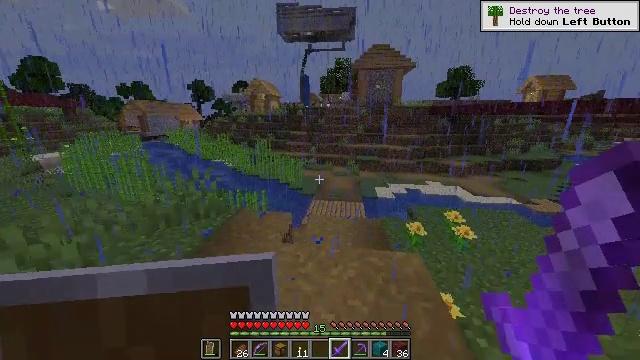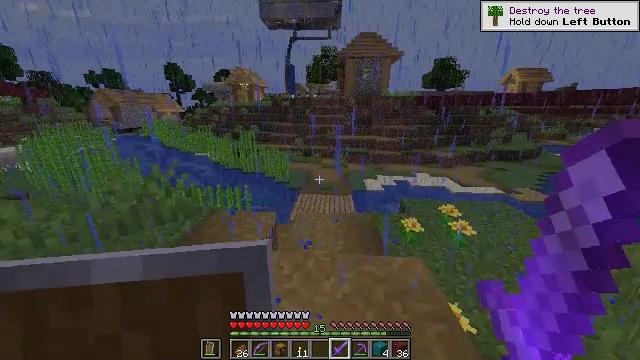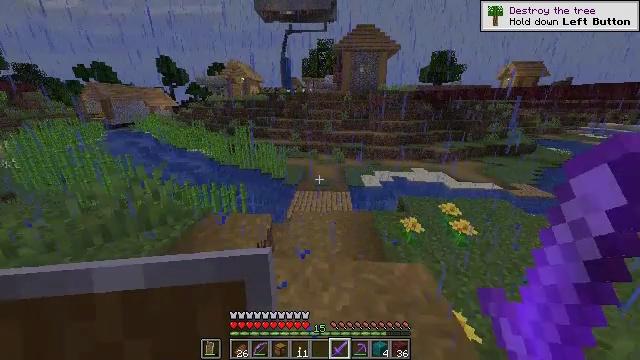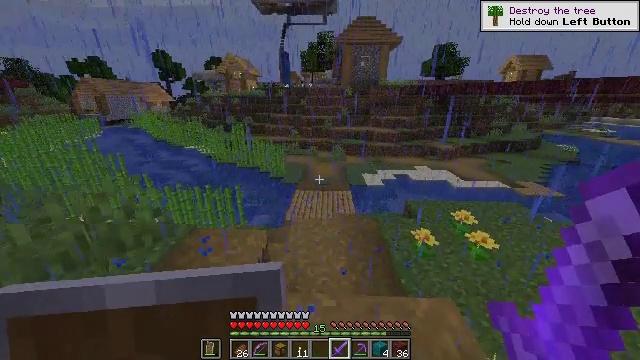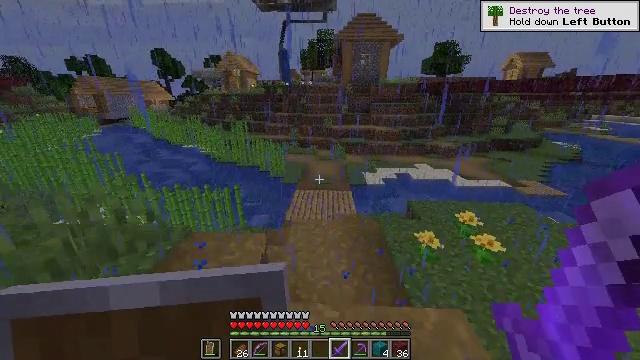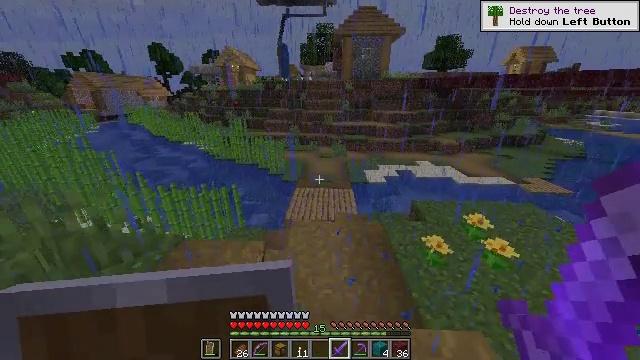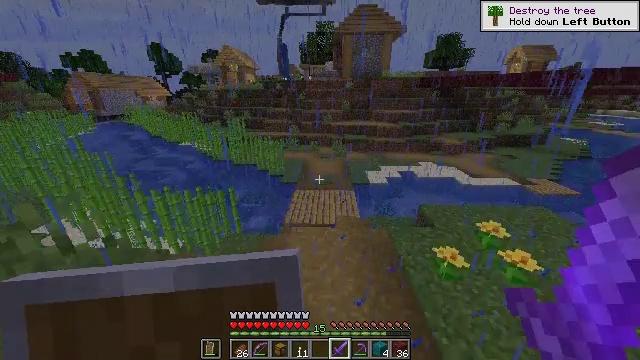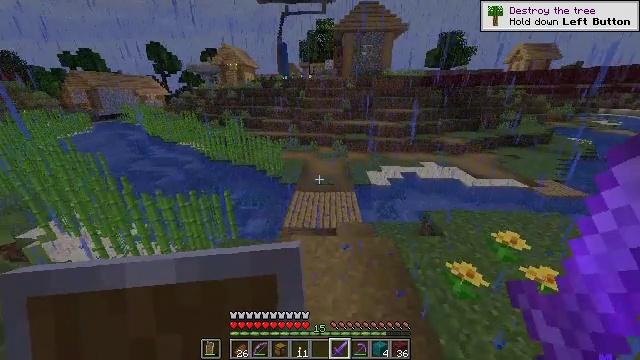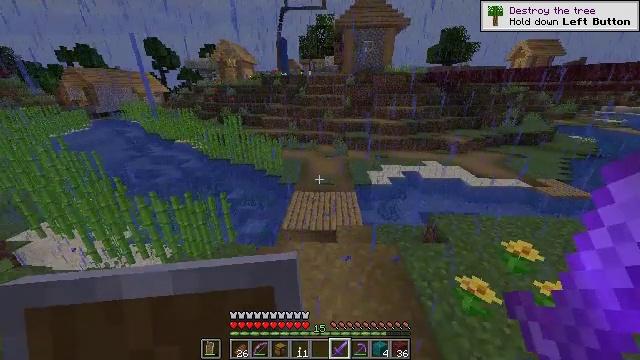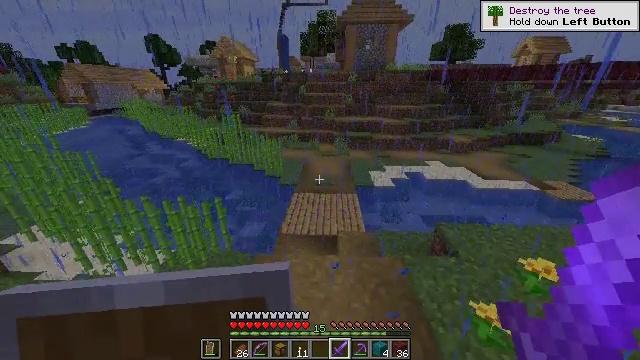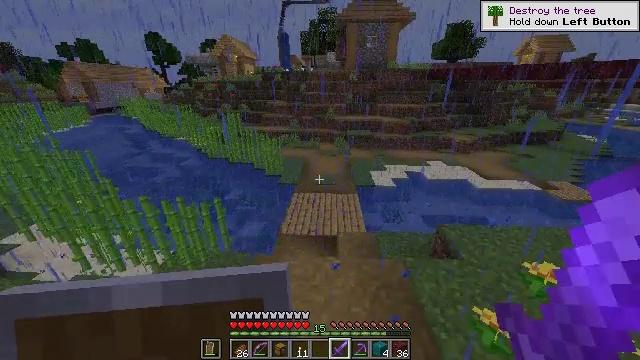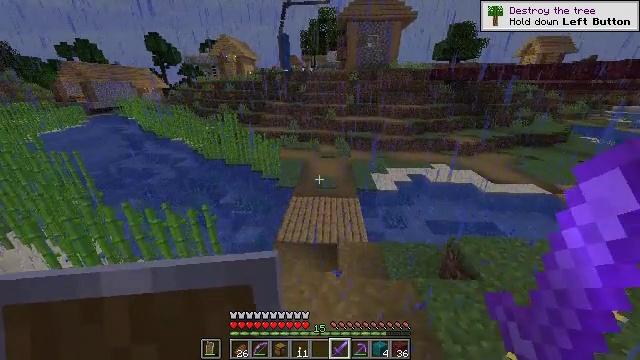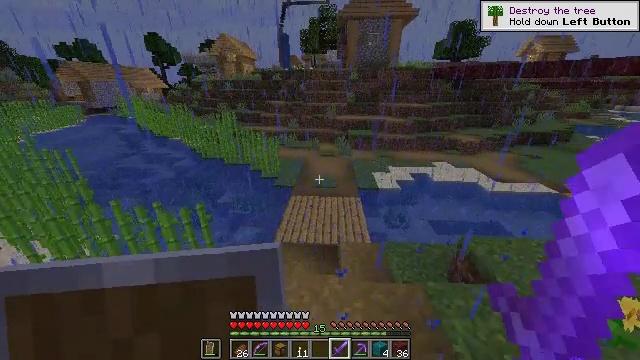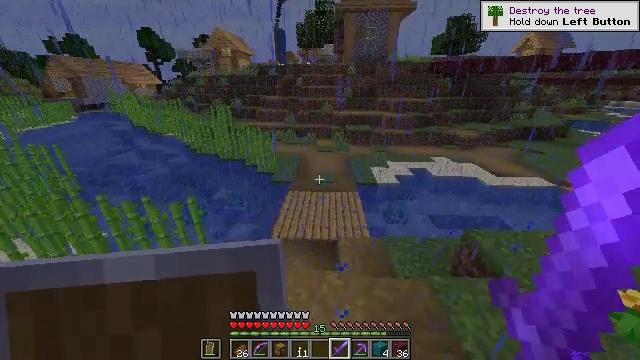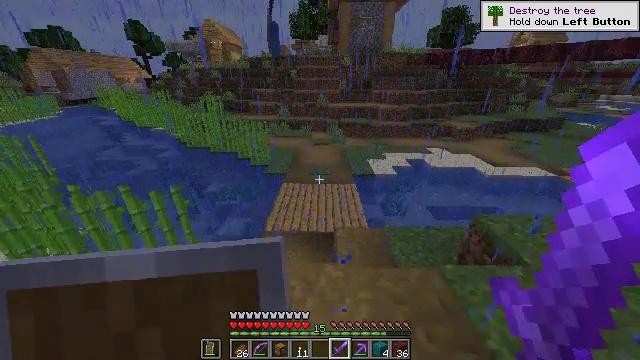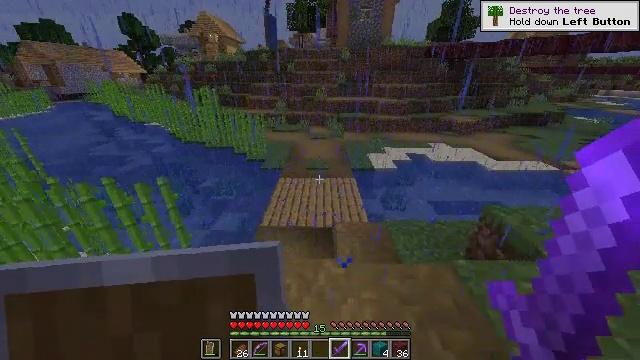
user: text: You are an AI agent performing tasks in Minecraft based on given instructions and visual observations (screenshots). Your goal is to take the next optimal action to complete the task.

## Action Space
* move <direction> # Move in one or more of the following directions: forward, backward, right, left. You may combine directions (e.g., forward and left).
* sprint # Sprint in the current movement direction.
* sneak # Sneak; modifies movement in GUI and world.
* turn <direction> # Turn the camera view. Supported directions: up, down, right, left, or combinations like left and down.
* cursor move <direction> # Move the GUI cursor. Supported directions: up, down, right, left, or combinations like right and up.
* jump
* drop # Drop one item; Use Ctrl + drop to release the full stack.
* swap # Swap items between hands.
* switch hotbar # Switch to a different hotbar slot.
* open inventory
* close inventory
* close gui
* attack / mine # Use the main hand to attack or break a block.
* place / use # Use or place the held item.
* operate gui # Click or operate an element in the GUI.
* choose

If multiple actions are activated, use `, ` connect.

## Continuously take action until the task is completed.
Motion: motion action
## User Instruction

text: Craft an ender eye in the crafting table.
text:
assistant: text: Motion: move forward, turn right and down
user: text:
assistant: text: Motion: move forward, turn down
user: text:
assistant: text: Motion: move forward, turn down
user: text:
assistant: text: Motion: move forward
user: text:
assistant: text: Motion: move forward, turn down
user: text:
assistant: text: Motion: move forward
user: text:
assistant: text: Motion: move forward
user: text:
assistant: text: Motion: move forward
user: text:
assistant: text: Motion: move forward
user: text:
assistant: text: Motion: move forward
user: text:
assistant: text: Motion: move forward
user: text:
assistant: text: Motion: move forward
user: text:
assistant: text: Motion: move forward
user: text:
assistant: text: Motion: move forward, turn right
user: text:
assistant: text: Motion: move forward
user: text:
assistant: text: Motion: move forward
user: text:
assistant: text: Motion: move forward and move right
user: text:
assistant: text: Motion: move forward and move right
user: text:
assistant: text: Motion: move forward
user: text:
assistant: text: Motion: move forward
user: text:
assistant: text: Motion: move forward
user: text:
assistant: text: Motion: move forward
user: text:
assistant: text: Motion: move forward
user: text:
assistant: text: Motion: move forward
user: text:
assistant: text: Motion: move forward
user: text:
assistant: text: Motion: move forward, turn left
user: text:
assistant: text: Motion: move forward, turn left
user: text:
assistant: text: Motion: move forward
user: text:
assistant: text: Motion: move forward
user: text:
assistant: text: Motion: move forward